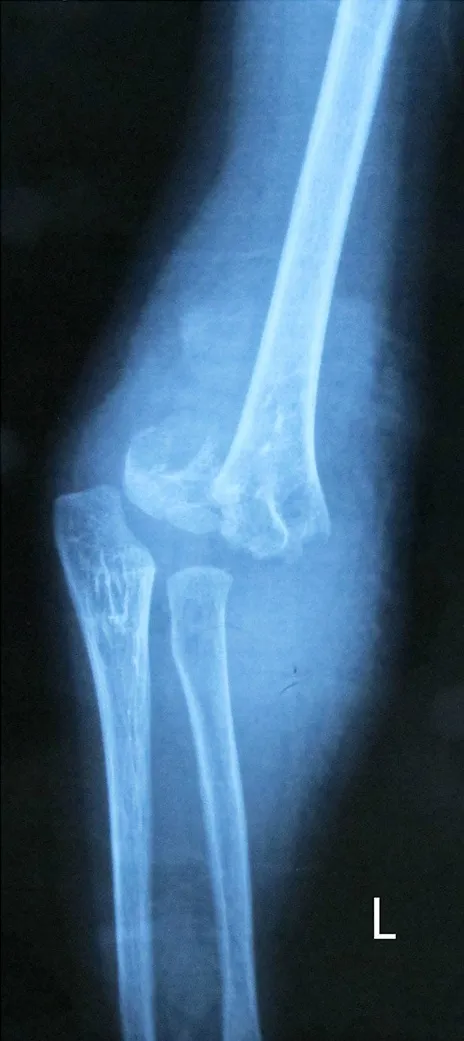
Gartland type III supracondylar fracture of a 4-year-old girl.
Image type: radiology (x_ray)